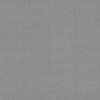
Label: dusty